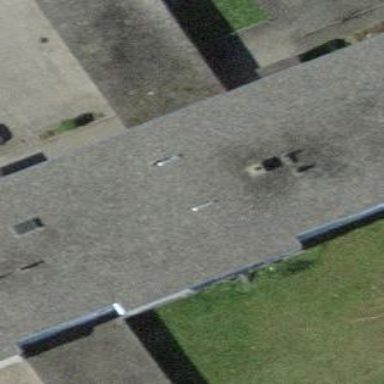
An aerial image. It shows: Apartment building with flat roof.